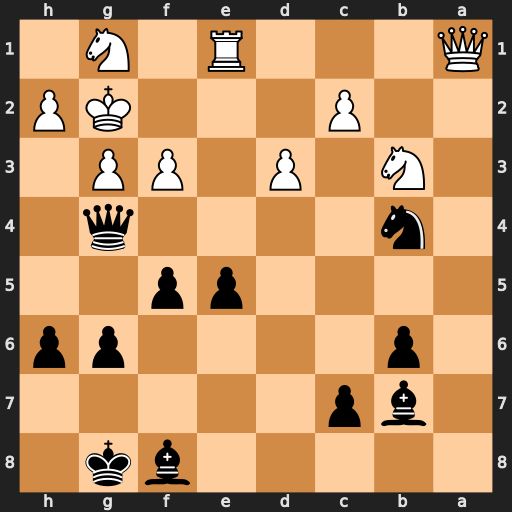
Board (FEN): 5bk1/1bp5/1p4pp/4pp2/1n4q1/1N1P1PP1/2P3KP/Q3R1N1
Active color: b
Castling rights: -
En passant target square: -
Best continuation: Nxc2 Qxe5 Nxe1+